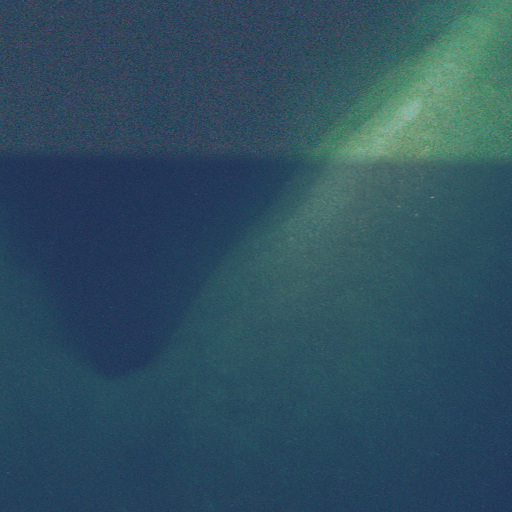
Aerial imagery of bar in Michigan named Horseshoe Reef containing only open water